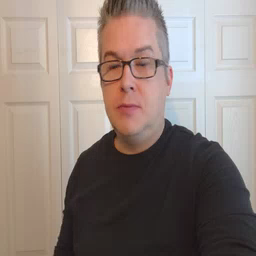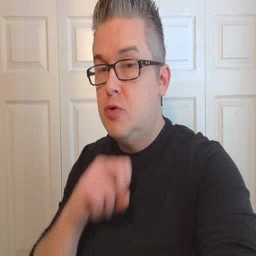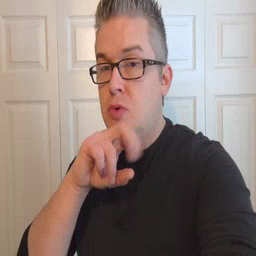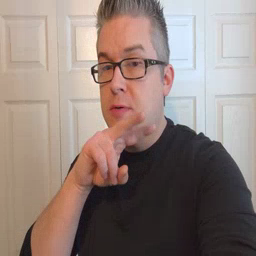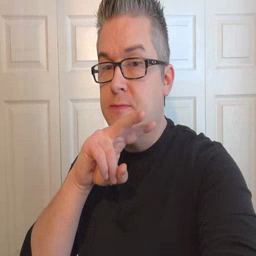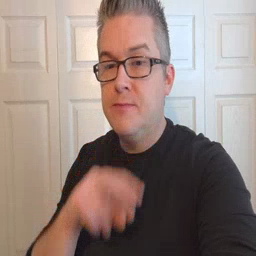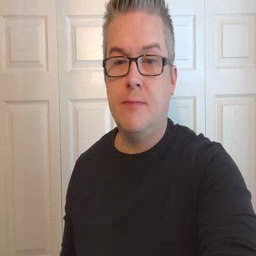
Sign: frog